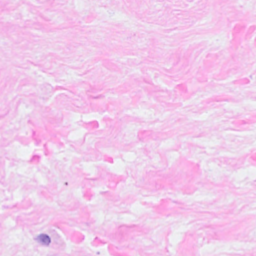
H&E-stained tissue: Breast